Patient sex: M
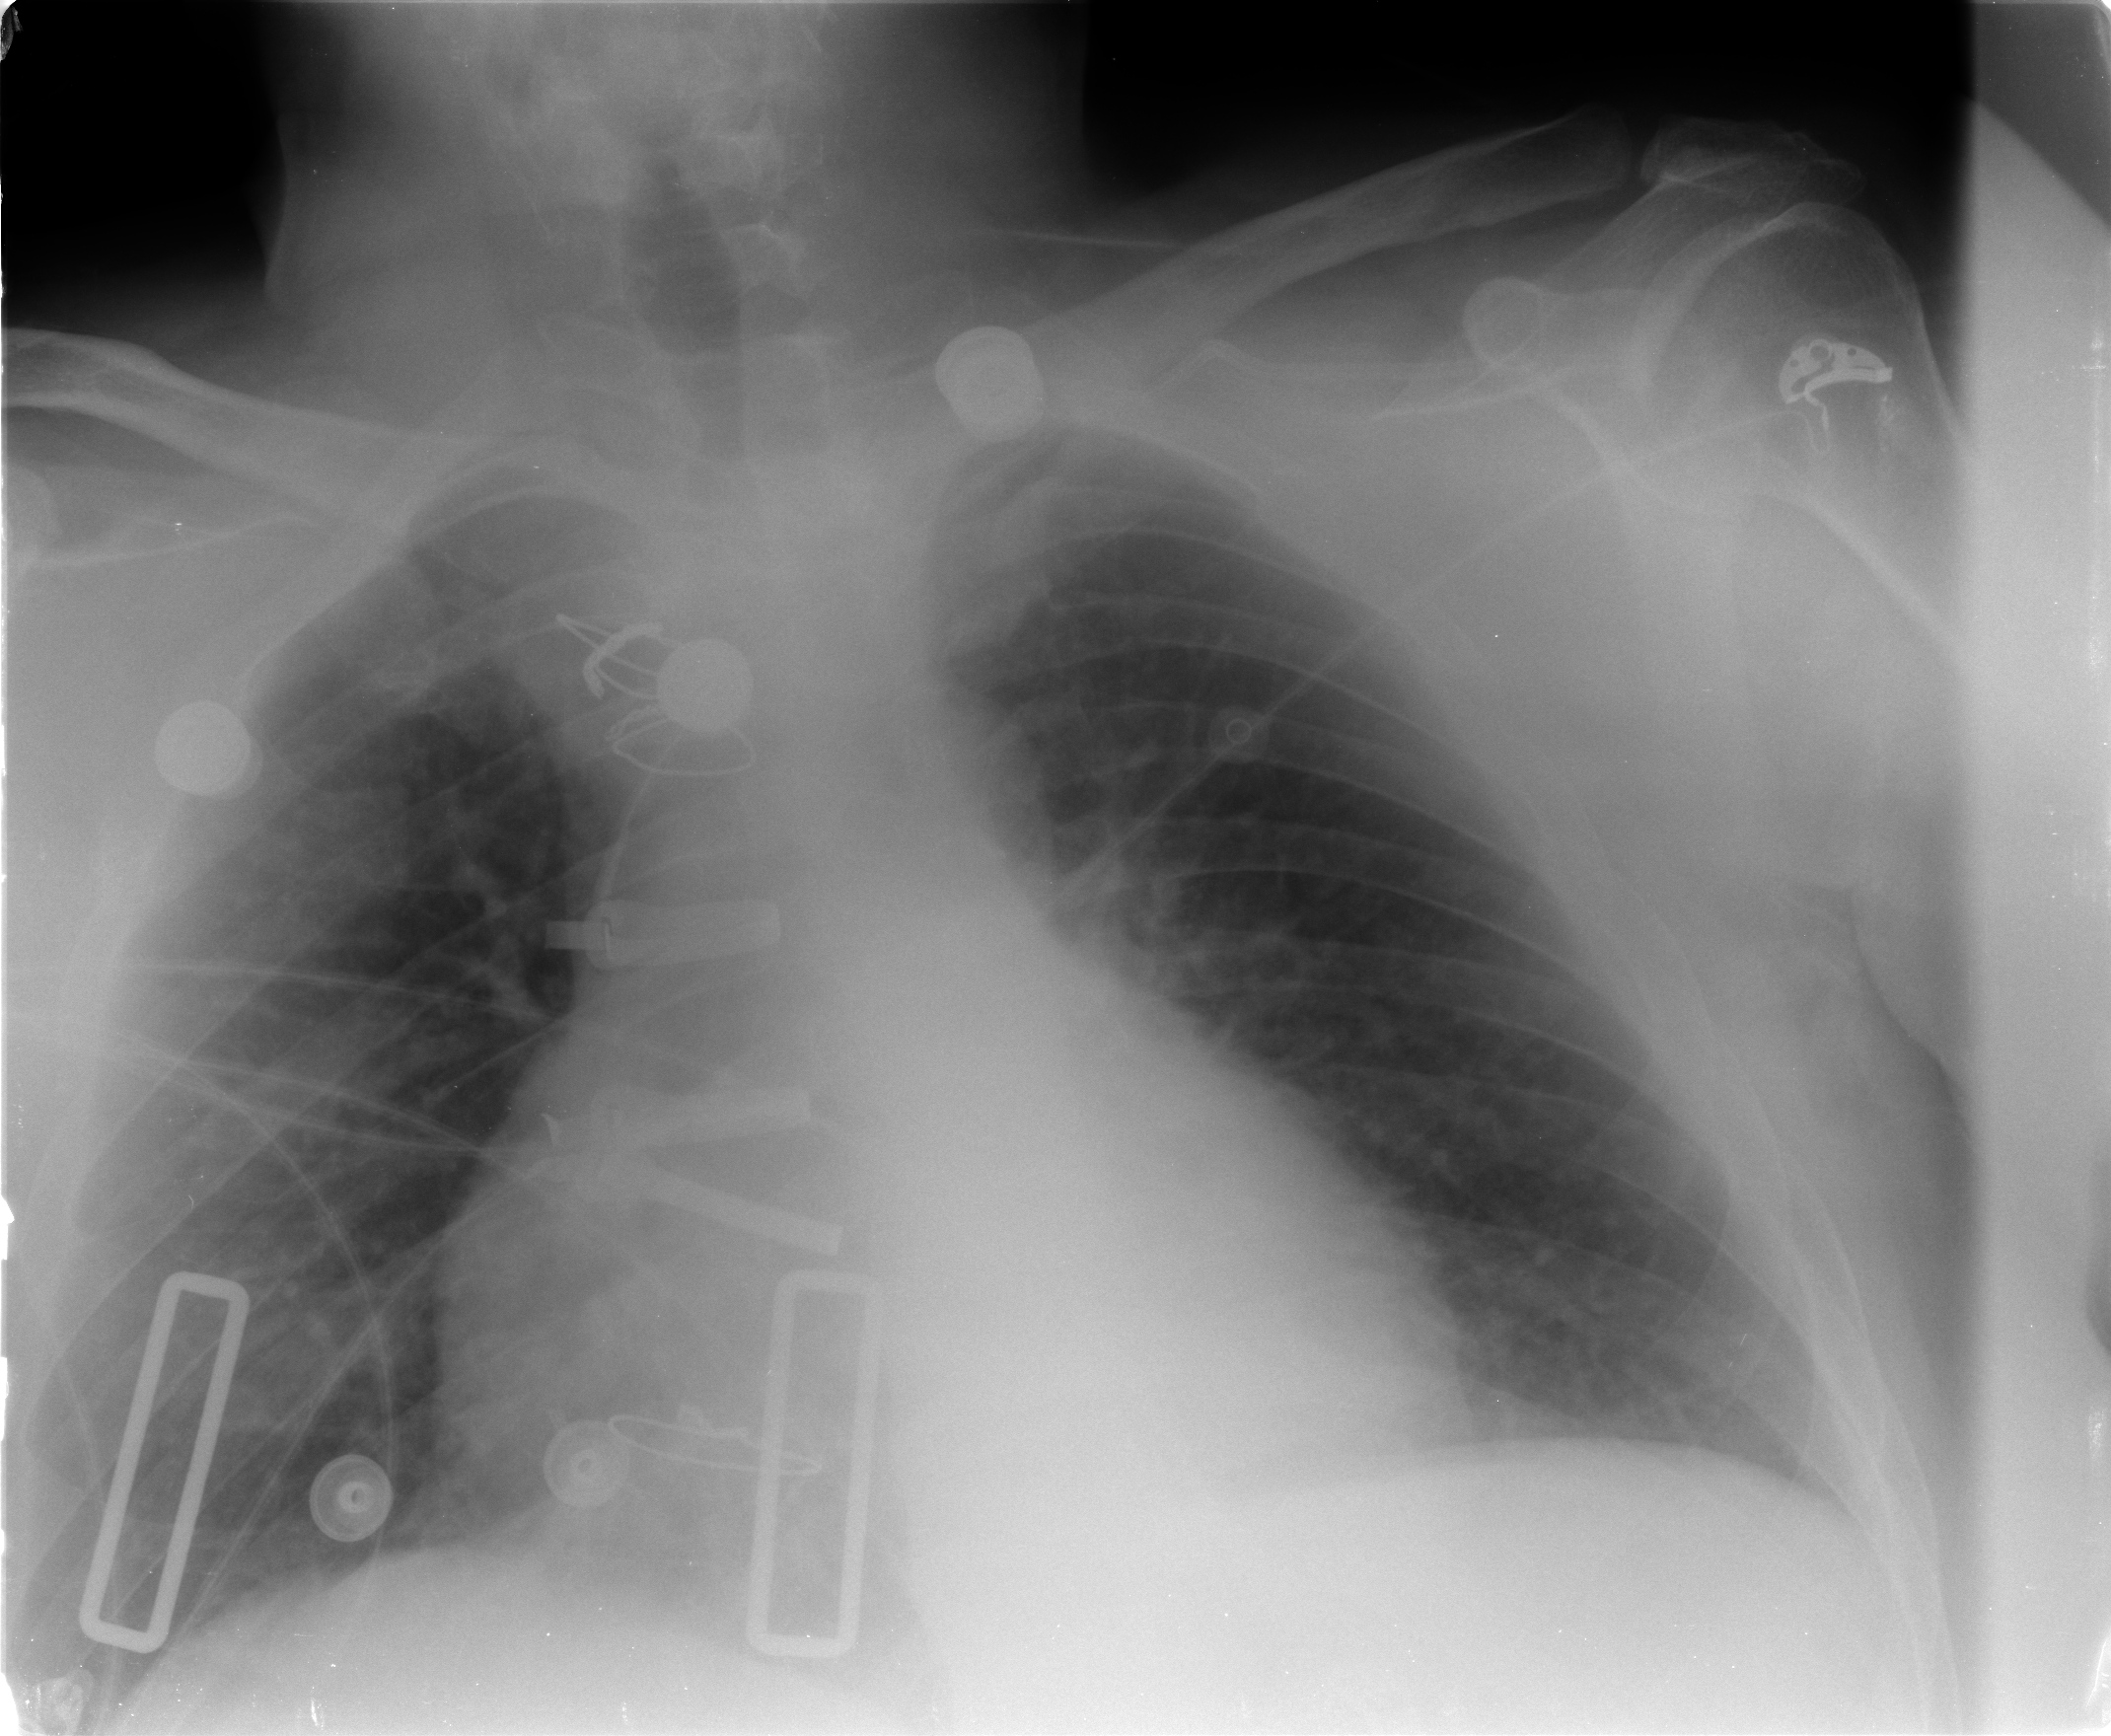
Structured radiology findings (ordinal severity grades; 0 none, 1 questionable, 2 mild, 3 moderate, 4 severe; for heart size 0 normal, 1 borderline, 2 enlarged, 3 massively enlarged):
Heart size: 2
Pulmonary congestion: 2
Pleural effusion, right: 0
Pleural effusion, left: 0
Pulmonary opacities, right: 0
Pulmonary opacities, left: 0
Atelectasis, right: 0
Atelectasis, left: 0